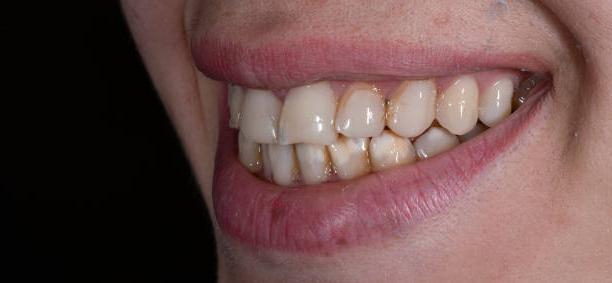
Condition: Calculus